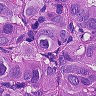
Metastatic tissue present: yes